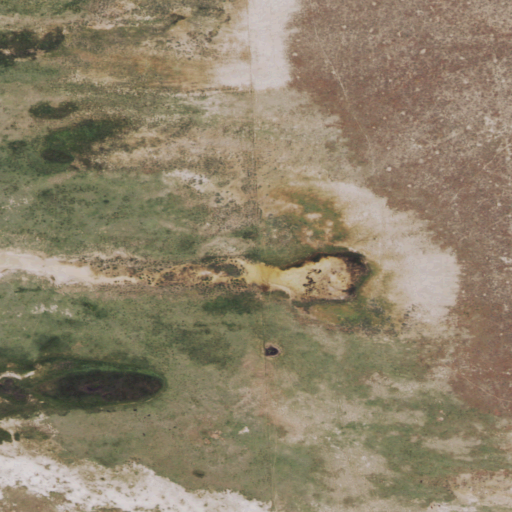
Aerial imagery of depression(s) in Wyoming named Buffalo Wallows containing herbaceous wetlands, shrub, and woody wetlands